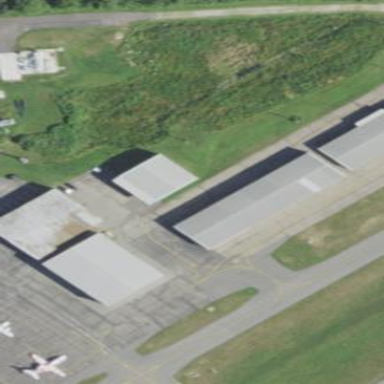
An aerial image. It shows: Hangar building.